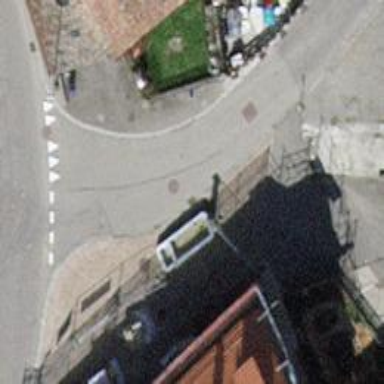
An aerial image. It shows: Fountain.